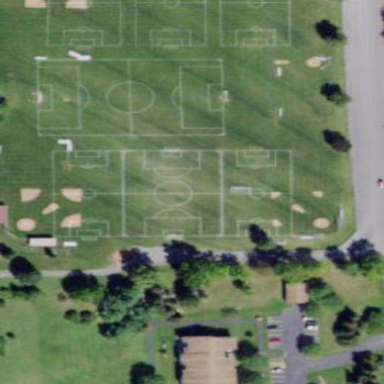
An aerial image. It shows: Softball pitch for leisure land activities.